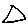
Label: triangle